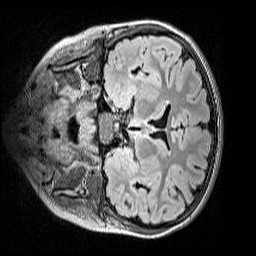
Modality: FLAIR
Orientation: coronal
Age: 9
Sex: female
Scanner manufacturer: siemens
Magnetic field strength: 3 T
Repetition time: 5 s
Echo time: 0.388 s